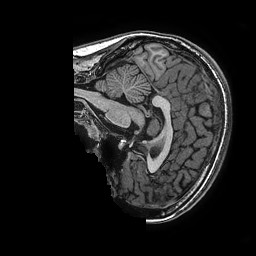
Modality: T1w
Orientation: sagittal
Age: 14
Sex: female
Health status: ill
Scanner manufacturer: ge
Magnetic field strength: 3 T
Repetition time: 0.0077 s
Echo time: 0.003436 s